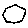
Label: hexagon